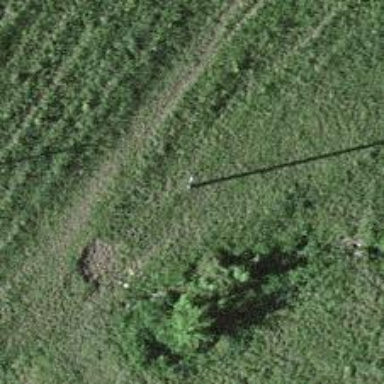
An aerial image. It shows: Utility pole used for power distribution.